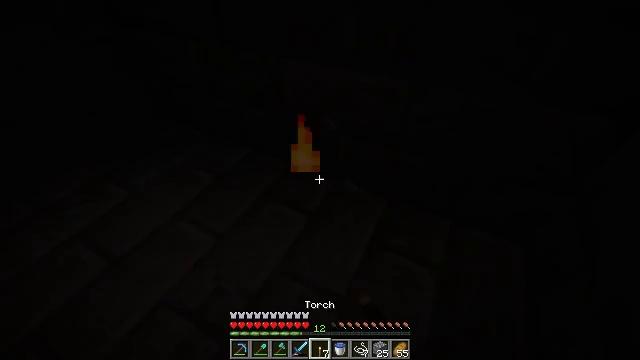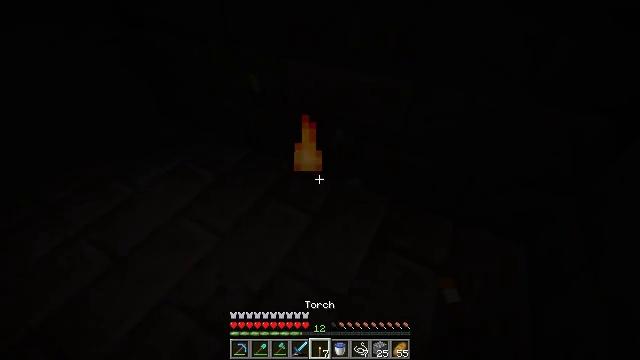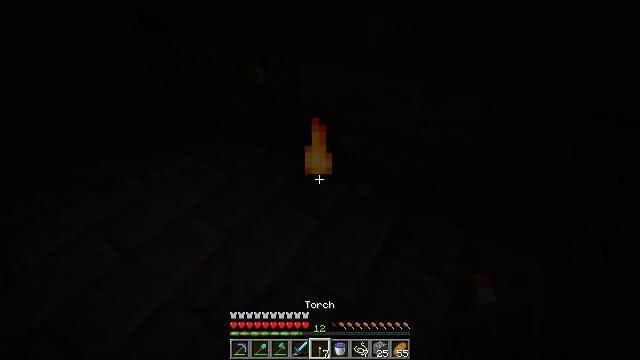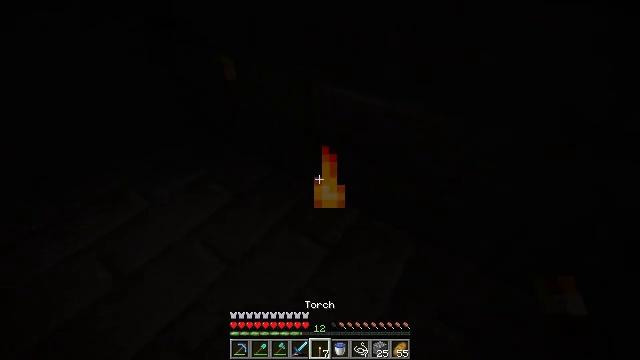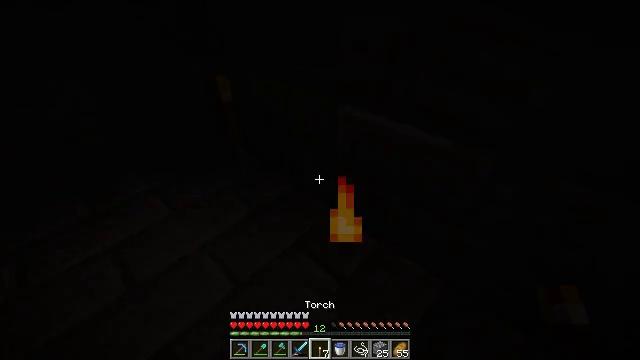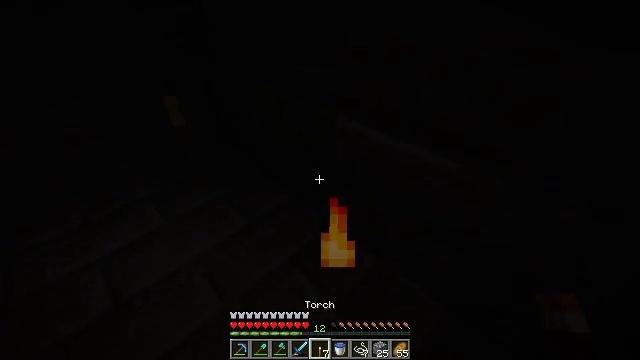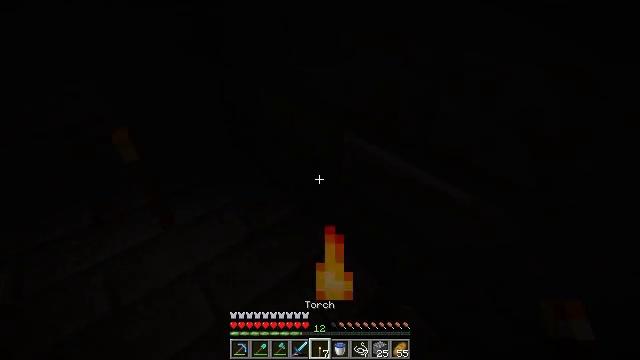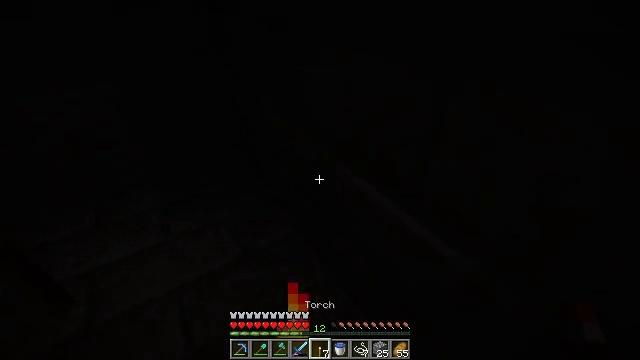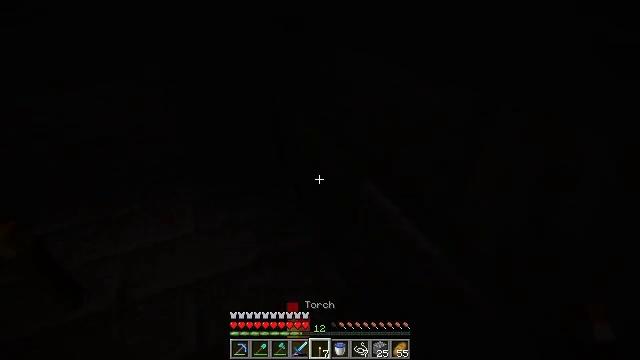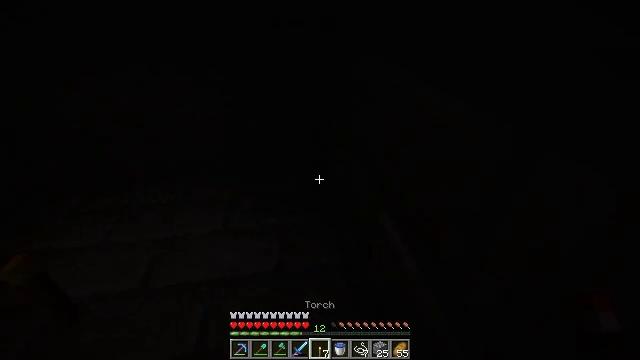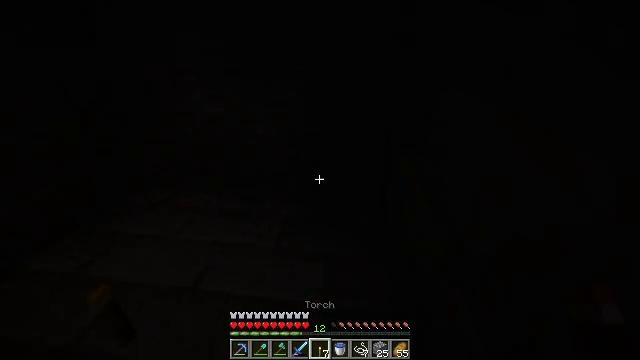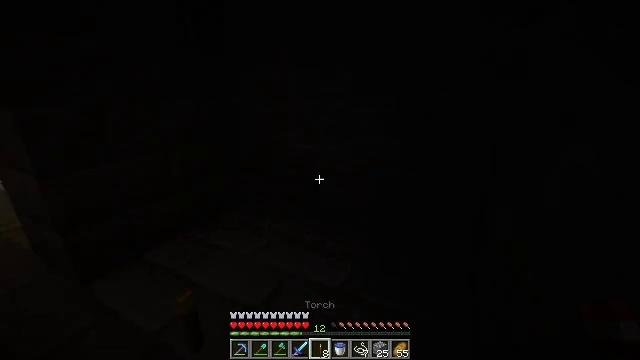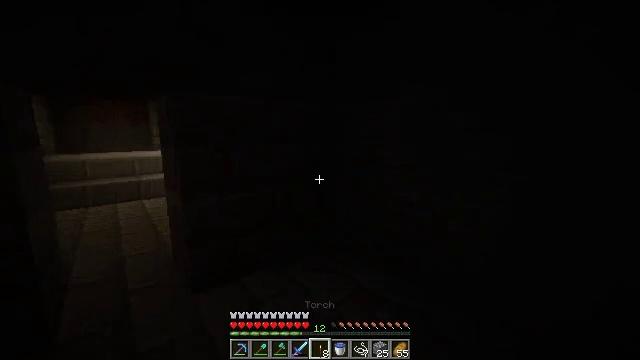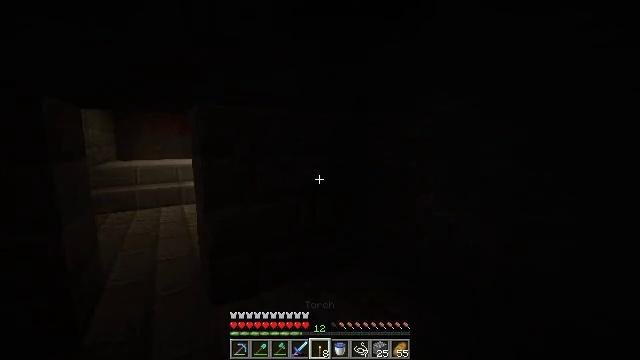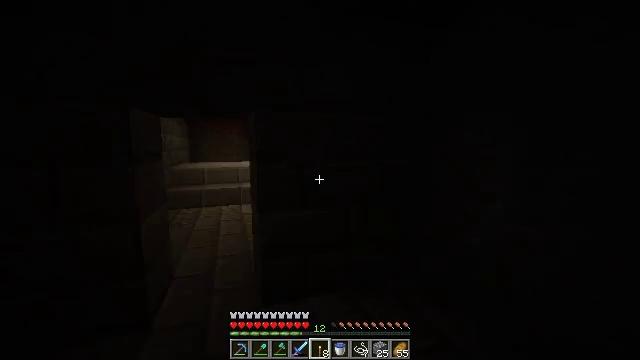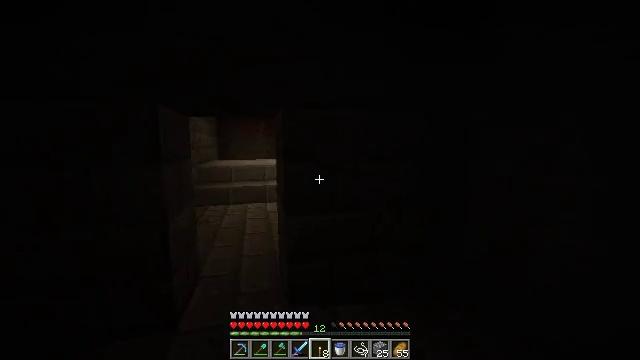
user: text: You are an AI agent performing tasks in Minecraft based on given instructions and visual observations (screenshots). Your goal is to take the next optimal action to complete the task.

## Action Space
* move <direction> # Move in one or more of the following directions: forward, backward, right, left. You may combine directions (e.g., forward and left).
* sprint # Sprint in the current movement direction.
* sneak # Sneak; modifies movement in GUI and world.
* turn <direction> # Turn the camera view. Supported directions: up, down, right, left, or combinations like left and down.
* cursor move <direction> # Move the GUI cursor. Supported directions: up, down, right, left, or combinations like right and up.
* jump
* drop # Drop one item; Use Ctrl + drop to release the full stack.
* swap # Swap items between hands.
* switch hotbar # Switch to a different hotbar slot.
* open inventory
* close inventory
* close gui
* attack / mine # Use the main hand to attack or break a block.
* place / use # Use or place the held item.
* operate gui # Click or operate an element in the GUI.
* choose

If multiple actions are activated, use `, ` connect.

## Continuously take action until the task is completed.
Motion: motion action
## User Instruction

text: Smash the iron door for recycling.
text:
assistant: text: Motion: no_op
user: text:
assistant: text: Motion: move forward, turn left
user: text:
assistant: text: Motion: move forward, turn left and up
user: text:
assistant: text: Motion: move forward and move right, turn left and up
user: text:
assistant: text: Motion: move forward and move right, turn left
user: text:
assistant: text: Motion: move forward and move right, turn left
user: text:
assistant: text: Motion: move forward and move right, turn left
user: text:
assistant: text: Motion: move forward and move right, turn left and up
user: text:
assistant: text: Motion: move forward and move right, turn left and up
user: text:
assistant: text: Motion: move forward and move right, turn left and up
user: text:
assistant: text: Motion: move forward and move right, turn left and up
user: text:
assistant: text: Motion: move forward and move right, turn left and up
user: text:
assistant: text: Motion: move forward and move left, turn left and up
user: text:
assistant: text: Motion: move forward and move left, turn left
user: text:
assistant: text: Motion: move forward and move left, turn left
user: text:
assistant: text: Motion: move forward and move left, turn left
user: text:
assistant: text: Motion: move forward and move left, turn left and down
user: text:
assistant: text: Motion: move forward and move left, turn left
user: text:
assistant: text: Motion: move forward and move left
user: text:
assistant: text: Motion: move forward and move left, turn left and down
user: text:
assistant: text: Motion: move forward
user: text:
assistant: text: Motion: move forward
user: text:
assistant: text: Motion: move forward
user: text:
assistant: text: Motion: move forward
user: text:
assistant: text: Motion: move forward
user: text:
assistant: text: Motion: move forward
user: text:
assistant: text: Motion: move forward
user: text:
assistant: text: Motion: move forward
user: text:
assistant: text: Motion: move forward and move right
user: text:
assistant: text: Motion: move forward and move right